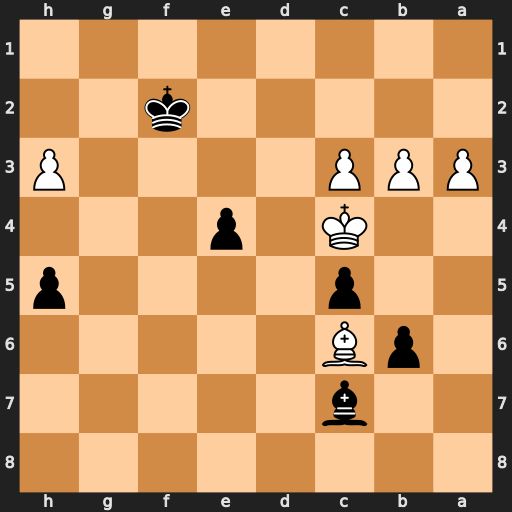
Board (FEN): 8/2b5/1pB5/2p4p/2K1p3/PPP4P/5k2/8
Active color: b
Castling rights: -
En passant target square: -
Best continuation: e3